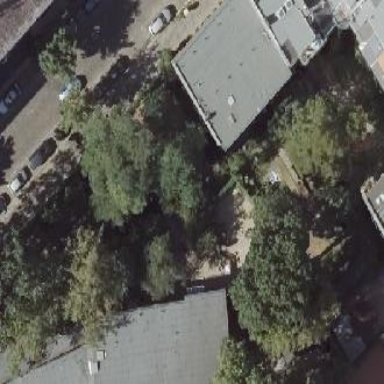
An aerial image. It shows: Residential building.